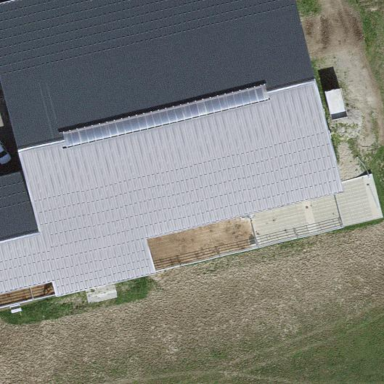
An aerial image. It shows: Farm auxiliary building.